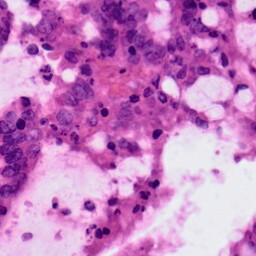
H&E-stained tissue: Colon